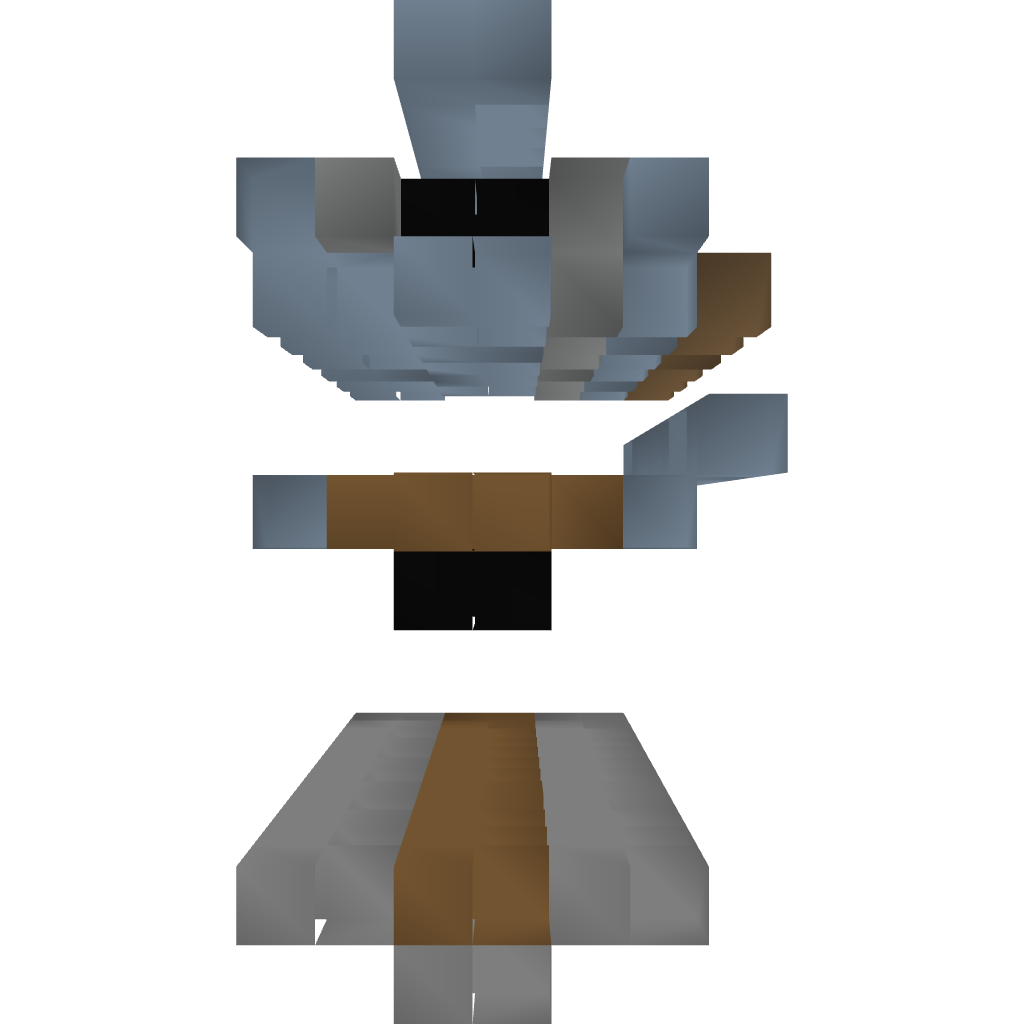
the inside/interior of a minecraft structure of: Castle Module - Wall